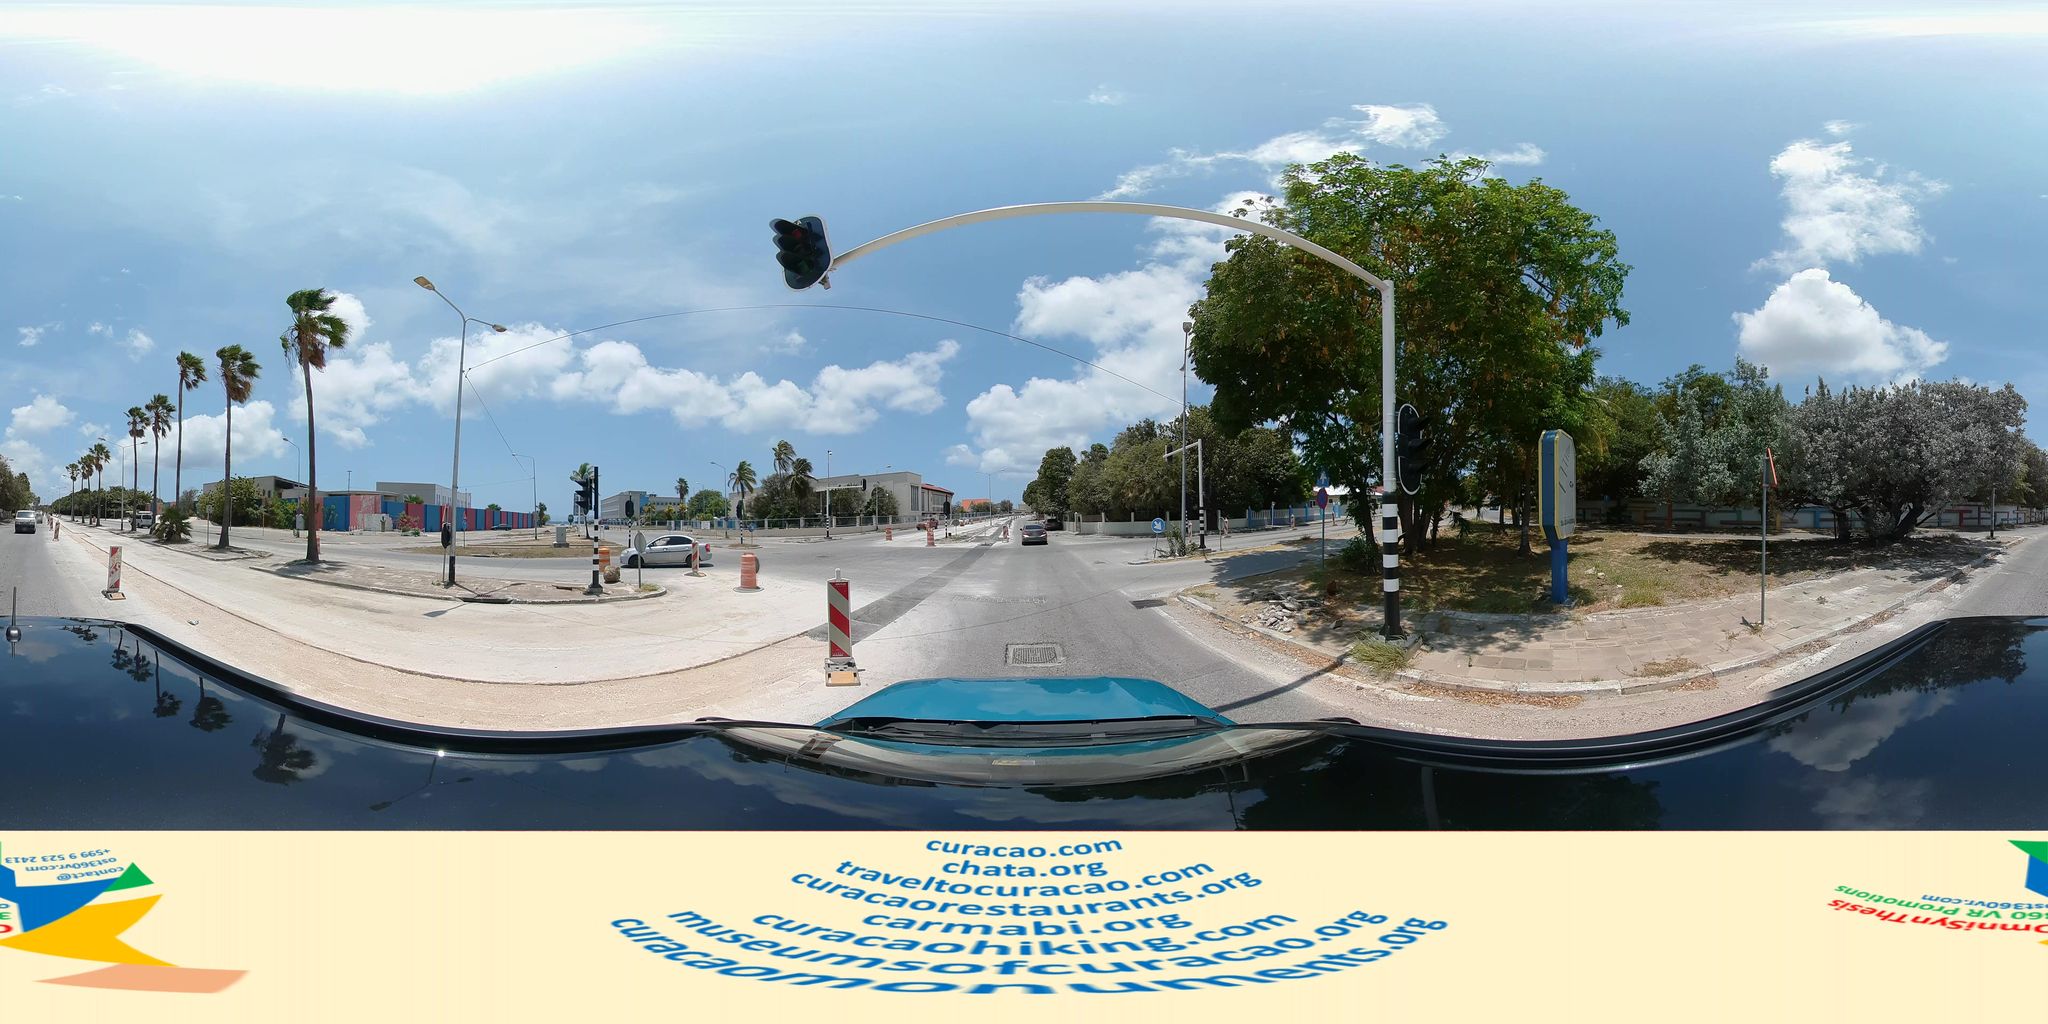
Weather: clear
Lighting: day
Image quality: good
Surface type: cycling surface
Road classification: primary
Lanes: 2
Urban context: suburban or peri-urban
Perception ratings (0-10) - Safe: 5.1, Lively: 2.38, Beautiful: 6.91, Boring: 3.83, Depressing: 8.58, Wealthy: 8.42